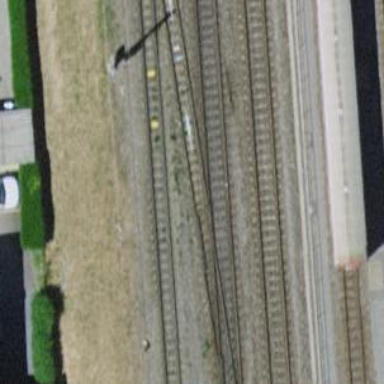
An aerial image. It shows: Railway signal.